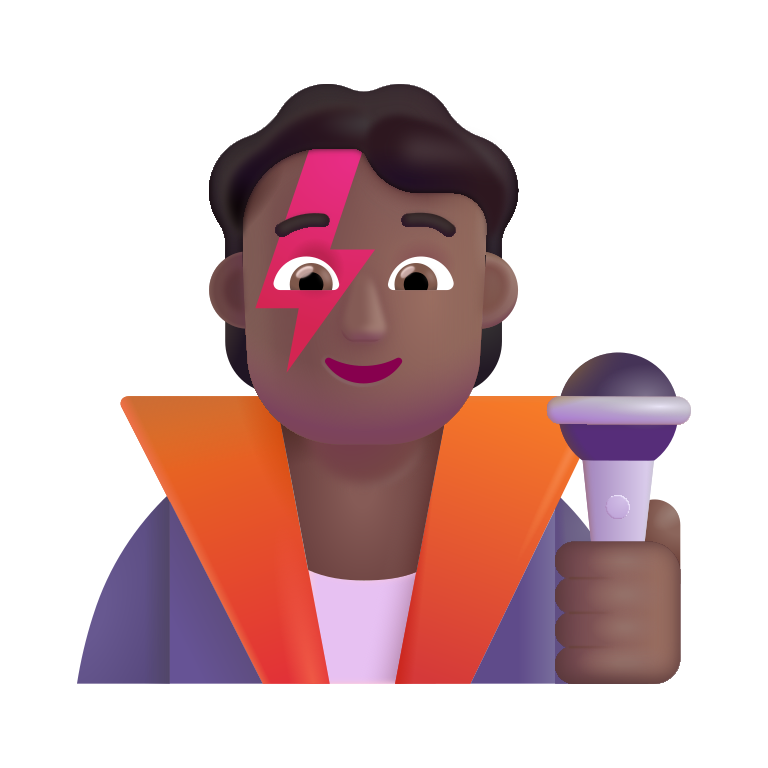
singer color  dark